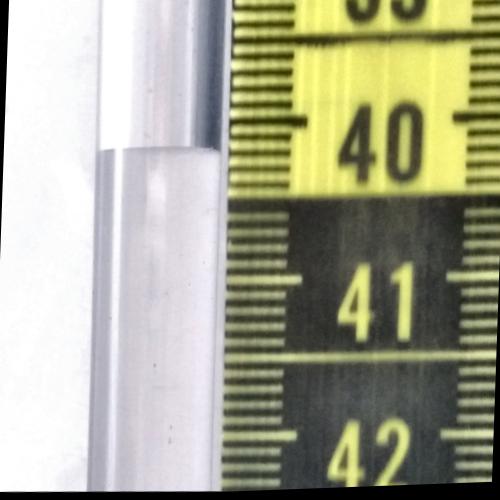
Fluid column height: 40.2 cm